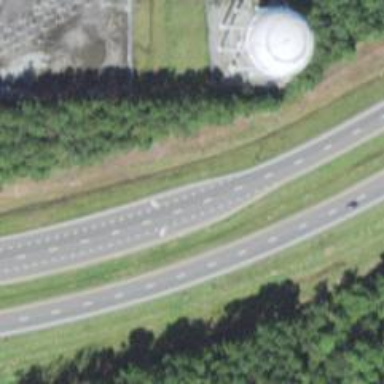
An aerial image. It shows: Expressway with asphalt surface classified as trunk highway.